Question: I'm a little confused after reading <URL>.
Throughout my application I've used all the best practices:
1. I have multiple versions of all the images located in drawable-xhdpi, hdpi, mdpi and ldpi, xxhdpi
2. I've used wrap-content and fill-parent wherever possible
3. I've used RelativeLayout
4. I've used dp for margins and paddings
layout xml for this particular layout in the screenshot:
'''
<?xml version="1.0" encoding="utf-8"?>
<RelativeLayout xmlns:android="http://schemas.android.com/apk/res/android"
android:layout_width="fill_parent"
android:layout_height="fill_parent"
android:background="@drawable/wall_nobrainjar"
android:orientation="vertical" >
<ImageButton
android:id="@+id/brainjar"
android:layout_width="wrap_content"
android:layout_height="wrap_content"
android:layout_alignParentTop="true"
android:layout_marginRight="129dp"
android:layout_marginTop="215dp"
android:layout_toLeftOf="@+id/red_paint"
android:background="@drawable/brainjar"
android:onClick="zoomImage" />
<Button
android:id="@+id/riddle_book"
android:layout_width="70dp"
android:layout_height="30dp"
android:layout_alignBottom="@+id/red_paint"
android:layout_alignParentLeft="true"
android:layout_marginLeft="83dp"
android:background="@android:color/transparent"
android:onClick="zoomImage" />
<ImageView
android:id="@+id/zoomed_image"
android:layout_width="fill_parent"
android:layout_height="fill_parent" />
<FrameLayout
android:id="@+id/brainjar_zoomed"
android:layout_width="fill_parent"
android:layout_height="fill_parent" >
<ImageView
android:id="@+id/brainjar_zoomed_image"
android:layout_width="fill_parent"
android:layout_height="fill_parent"
android:background="@drawable/brain_grey"
android:visibility="gone" />
<ImageView
android:id="@+id/riddleBook_zoomed_image"
android:layout_width="fill_parent"
android:layout_height="fill_parent"
android:background="@drawable/riddle_zoomed"
android:visibility="gone" />
</FrameLayout>
<Button
android:id="@+id/red_paint"
android:layout_width="50dp"
android:layout_height="60dp"
android:layout_alignParentRight="true"
android:layout_alignTop="@+id/brainjar"
android:layout_marginRight="14dp"
android:background="@android:color/transparent"
android:onClick="zoomImage" />
</RelativeLayout>
'''
What is my problem? the only thing I haven't followed is having multiple versions of layouts (-large, -small,etc). Is that the problem? If it is there a way to solve it without having many layout files. Currently I have only one layout folder, where I've put all my layout files.
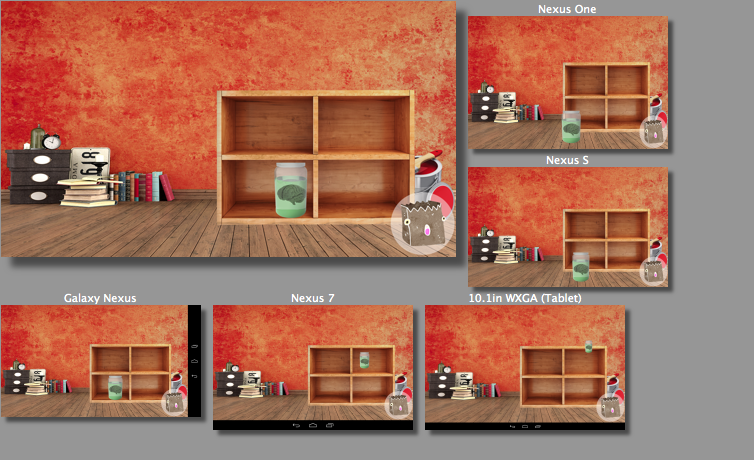
Answer: - - - -